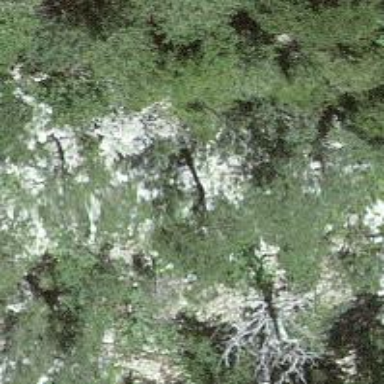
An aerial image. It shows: Cliff in nature.